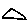
Label: triangle